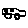
Label: car